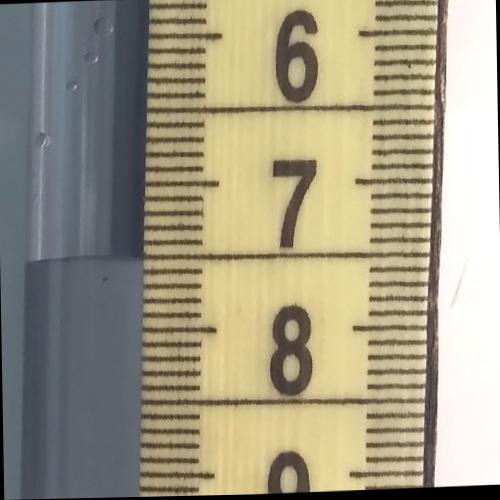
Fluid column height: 7.5 cm